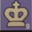
Piece: wK